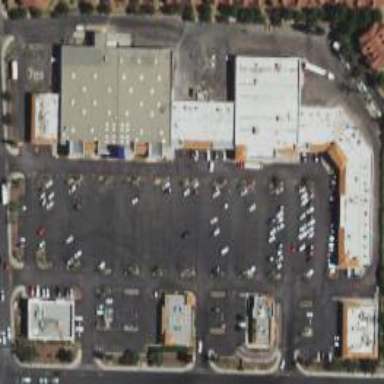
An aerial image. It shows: Retail area.